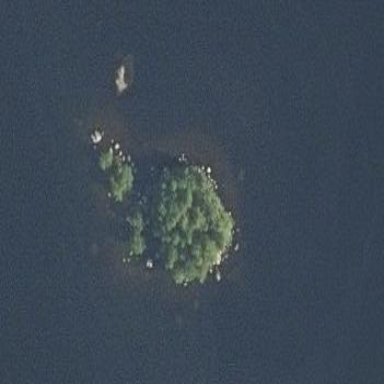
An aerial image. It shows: Islet.